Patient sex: M
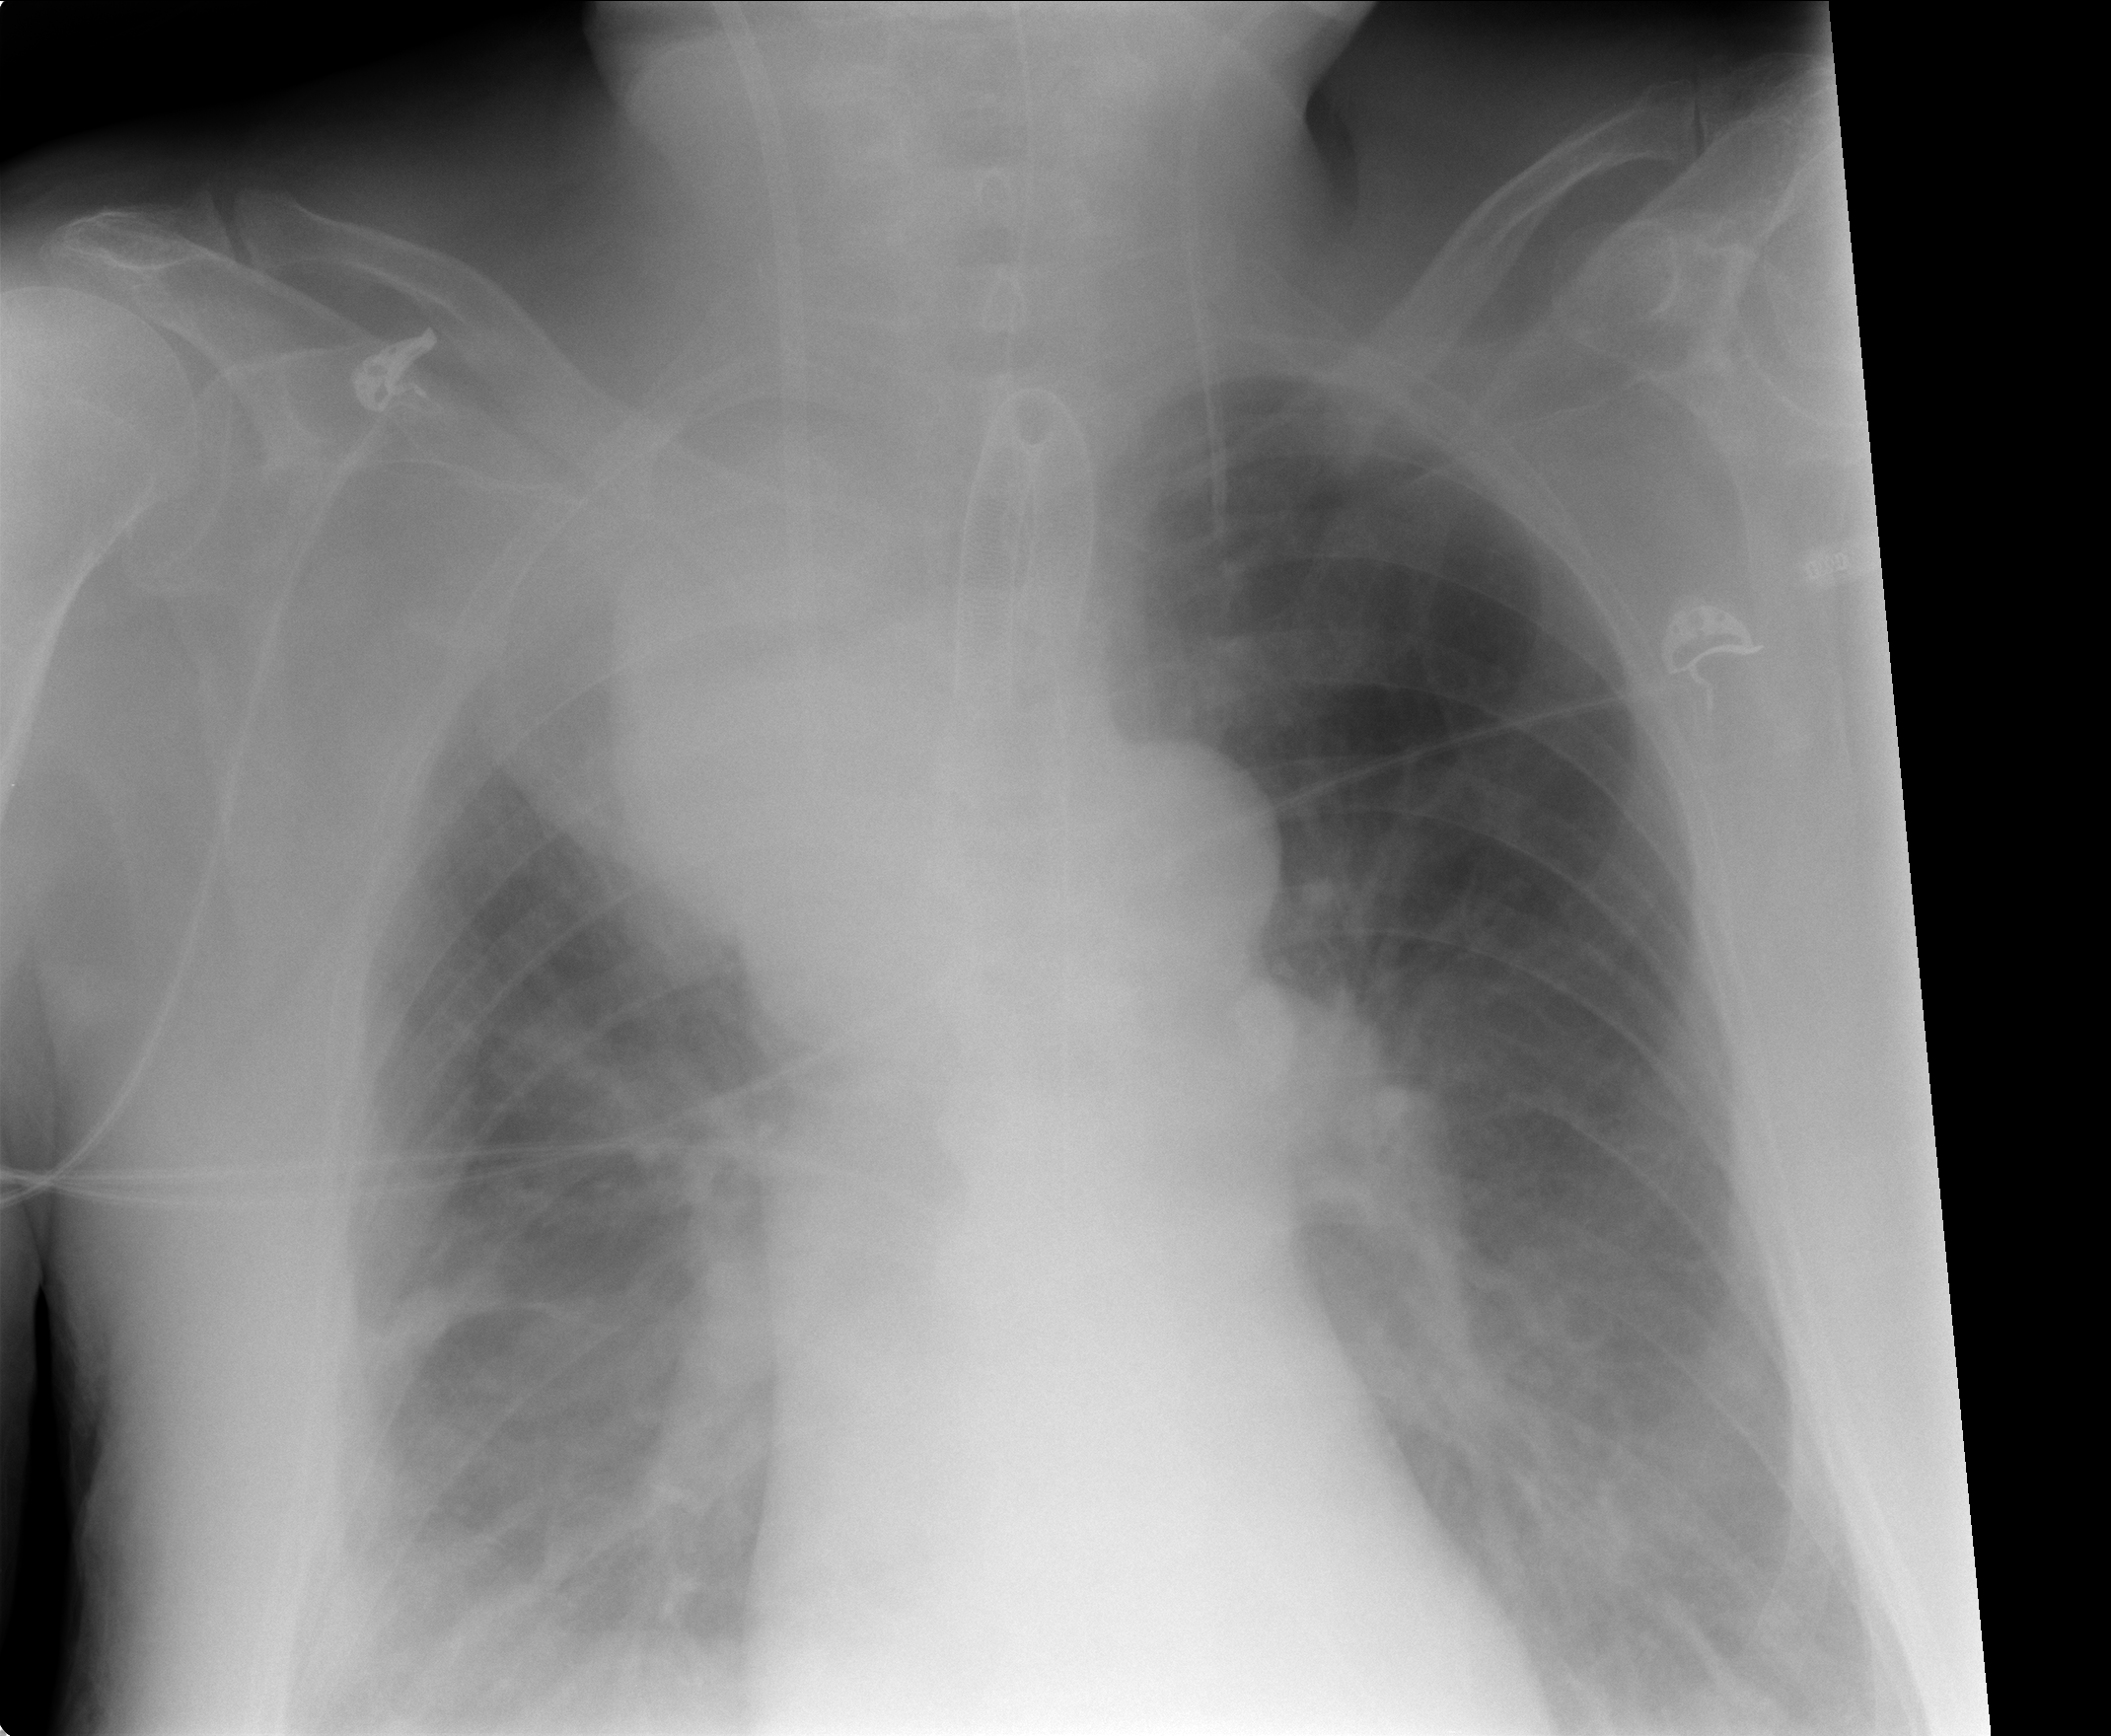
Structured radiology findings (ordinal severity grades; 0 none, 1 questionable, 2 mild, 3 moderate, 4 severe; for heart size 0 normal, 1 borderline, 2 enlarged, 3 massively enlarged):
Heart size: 0
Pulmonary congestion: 0
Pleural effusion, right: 2
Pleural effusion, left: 2
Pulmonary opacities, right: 0
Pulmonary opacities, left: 0
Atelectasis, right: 3
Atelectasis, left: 2